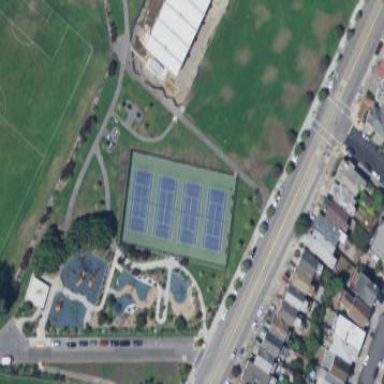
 enclosed by fence. It is located within sports center."